Question: I am working on adding to my currently functioning app by adding a much needed decimal option to my standard calculator. I have struggled finding a way to do this. I finally came across a way to implement a decimal today. The problem is that I am getting errors so I can't build it to see if it works. Can somebody please tell me how to fix the error I'm having? Or a better way to implement a decimal?
Here is my code:
.h file:
'''
//
// ViewController.h
// CalculatorPlus
//
// Created by William Harris on 12/20/14.
// Copyright (c) 2014 William Harris. All rights reserved.
//
#import <UIKit/UIKit.h>
#import <iAd/iAd.h>
#import <StoreKit/StoreKit.h>
#import "Calculator.h"
#import "ViewController2.h"
#import "ViewController3.h"
#import "ViewController4.h"
@class ViewController;
@interface ViewController : UIViewController <UIActionSheetDelegate, ADBannerViewDelegate> {
float result;
IBOutlet UILabel *calculatorScreen;
NSInteger currentOperation;
float currentNumber;
}
@property (strong, nonatomic) IBOutlet UILabel *calculatorScreen;
@property (strong, nonatomic) IBOutlet ADBannerView *ad1;
-(IBAction)buttonDigitPressed:(id)sender;
-(IBAction)buttonOperationPressed:(id)sender;
-(IBAction)cancelInput:(id)sender;
-(IBAction)cancelOperation:(id)sender;
-(IBAction)changeCalculatorTapped:(id)sender;
@end
'''
.m file:
'''
//
// ViewController.m
// CalculatorPlus
//
// Created by William Harris on 12/20/14.
// Copyright (c) 2014 William Harris. All rights reserved.
//
#import "ViewController.h"
NSUInteger decimalPlacesLimit = 2;
@interface ViewController ()
@end
@implementation ViewController
@synthesize ad1, calculatorScreen;
-(IBAction)buttonDigitPressed:(id)sender {
currentNumber = currentNumber *10 + (float) [sender tag];
calculatorScreen.text = [NSString stringWithFormat:@"%1.2f",currentNumber];
NSRange range = [self.calculatorScreen.text rangeOfString:@"."];
BOOL canUpdateScreen = YES;
if(range.location != NSNotFound) {
if([sender tag] == 99) {
// Already got dot, cannot show another dot
canUpdateScreen = NO;
} else {
NSArray *explodedString = (NSArray*)[self.calculatorScreen.text componentsSeparatedByString:@"."];
if(explodedString[1].length >= decimalPlacesLimit) {
canUpdateScreen = NO;
}
}
}
if(canUpdateScreen) {
if([sender tag] == 99) {
self.calculatorScreen.text = [NSString stringWithFormat:@"%@%@", self.calculatorScreen.text, @"."];
} else {
self.calculatorScreen.text = [NSString stringWithFormat:@"%@%ld", self.calculatorScreen.text, (long)[sender tag]];
}
}
}
-(IBAction)buttonOperationPressed:(id)sender {
if (currentOperation == 0) result = currentNumber;
else {
switch (currentOperation) {
case 1:
result = result + currentNumber;
break;
case 2:
result = result - currentNumber;
break;
case 3:
result = result * currentNumber;
break;
case 4:
result = result / currentNumber;
break;
case 5:
currentOperation = 0;
break;
}
}
currentNumber = 0;
calculatorScreen.text = [NSString stringWithFormat:@"%1.2f",result];
if ([sender tag] == 0) result = 0;
currentOperation = [sender tag];
}
-(IBAction)cancelInput:(id)sender {
currentNumber = 0;
calculatorScreen.text = @"0";
}
-(IBAction)cancelOperation:(id)sender {
currentNumber = 0;
calculatorScreen.text = @"0";
currentOperation = 0;
}
- (void)viewDidLoad {
[super viewDidLoad];
calculatorScreen.adjustsFontSizeToFitWidth = true;
}
-(void)didReceiveMemoryWarning {
[super didReceiveMemoryWarning];
// Dispose of any resources that can be recreated.
}
'''
Error message I'm getting:

Can somebody please tell me how I can fix the error? Or, if there is a better way to implement decimals? I really need help getting the decimal working. Thank you!
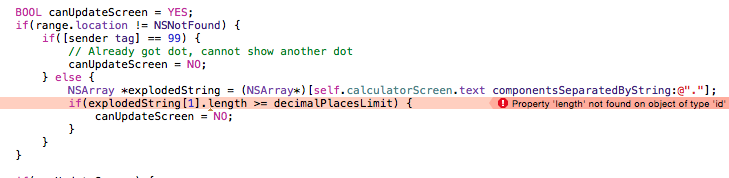
Answer: 'explodedString' is a 'NSArray *'. 'NSArray's store their objects as 'id's, which are basically just generic objects. Although you and I know that the contents of 'explodedString' are 'NSString *'s, the compiler doesn't. It takes the safe route of keeping all of the objects in the array as 'id's.
To summarize:
The compiler doesn't know that 'explodedString[1]' is a string.
Fix: Explicitly cast 'explodedString[1]' to 'NSString *'.
'''
if(((NSString *) explodedString[1]).length >= decimalPlacesLimit)
// ^
// Add this
'''